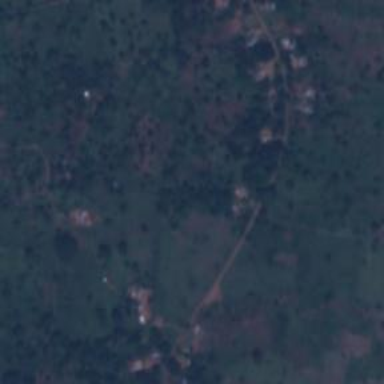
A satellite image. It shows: Village area.